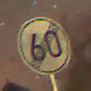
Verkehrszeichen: EndeGeschwindigkeit60
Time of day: Night
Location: Outdoor (Suburban)
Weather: Clear
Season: NotSpecified
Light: Artificial